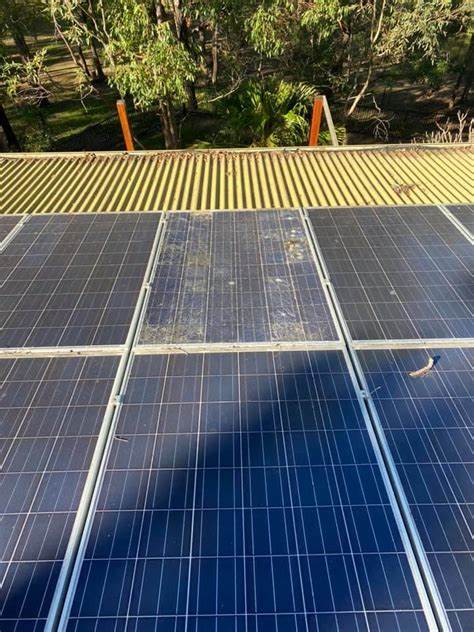
Label: Bird-drop